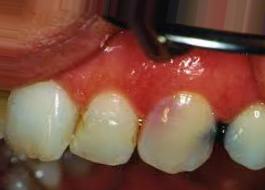
Condition: Tooth Discoloration